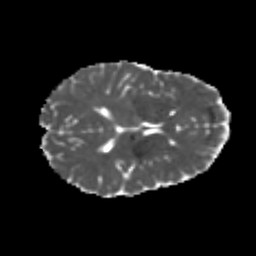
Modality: MD
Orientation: axial
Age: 22
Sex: female
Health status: healthy
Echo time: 0.074 s